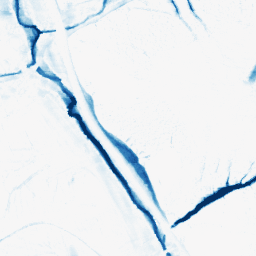
Category: morphological
Decomposition family: morphological_ellipse
Decomposition parameters: operation: closing
width: 10
height: 20
Upsampling method: lanczos
Upsampling parameters: scale: 8
Upsampling scale: 8